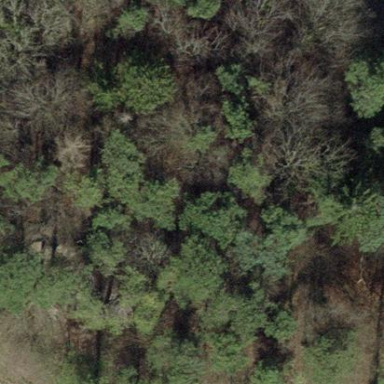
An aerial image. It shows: Forest with mixed types of leaves.